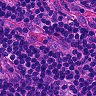
Metastatic tissue present: no